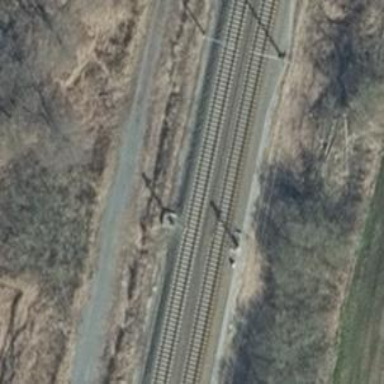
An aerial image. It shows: Railway signal.